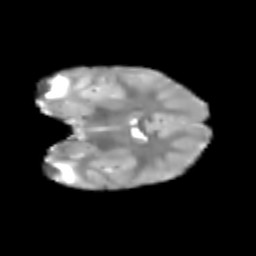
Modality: T2w
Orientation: coronal
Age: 6
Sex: female
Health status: healthy